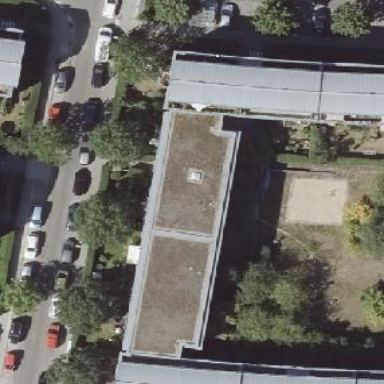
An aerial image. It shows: Building with apartments and flat roof.